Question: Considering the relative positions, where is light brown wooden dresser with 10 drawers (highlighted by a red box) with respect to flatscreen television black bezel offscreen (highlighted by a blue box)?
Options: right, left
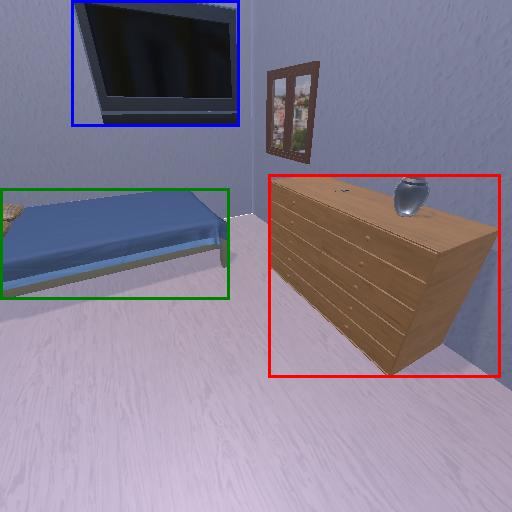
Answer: right